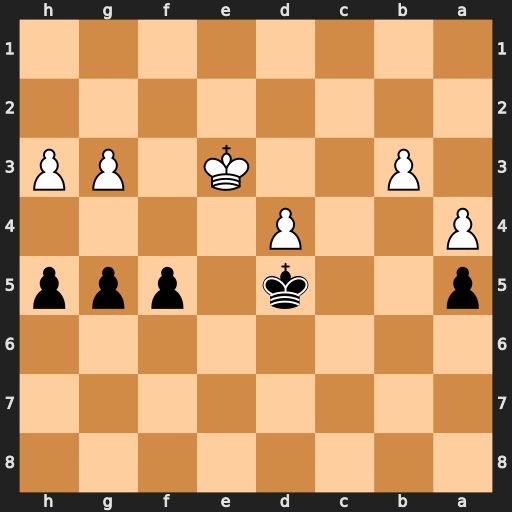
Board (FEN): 8/8/8/p2k1ppp/P2P4/1P2K1PP/8/8
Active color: b
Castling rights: -
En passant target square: -
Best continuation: h4 gxh4 gxh4 Kd3 f4 Ke2 Kxd4